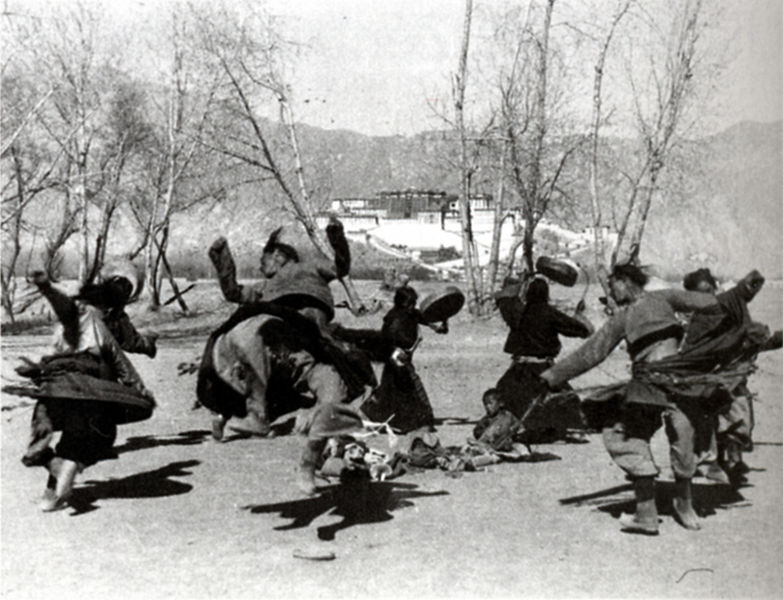
Titel: Lhasa, Volkstänze zum tibetanischen Neujahrsfest, im Hintergrund der Potala
Künstler: Ernst Schäfer
Standort: Koblenz
Institution: Bundesarchiv
Schlagwörter: berg, feuer, himmel, mann, schatten, weiß, bäume, frauen, menschen, äste, bewegung, grau, hut, hüte, kleider, licht, mitte, männer, schwarz, gebäude, haus, schnee, tanz, arme, brücke, boden, mantel, gewänder, kind, tanzen, beine, sprung, röcke, russland, berge, gebirge, weis, winter, platz, drehen, foto, fotografie, wirbel, asien, schwarz-weiß, jacken, stiefel, photo, china, clan, springen, ekstase, gehöft, trachten, tempel, opfer, fotographie, tänzer, ritual, pfannen, indianer, ureinwohner, trommeln, wilde, kapuzen, lagerfeuer, mongolen, tibet, wirbeln, kreistanz, irre, nomaden, derwische, taiga, fotogafie, gummistiefel, wilde derwische, mongolen#, hüpfend, wirbelnd, elfoto, fliegende gewänder